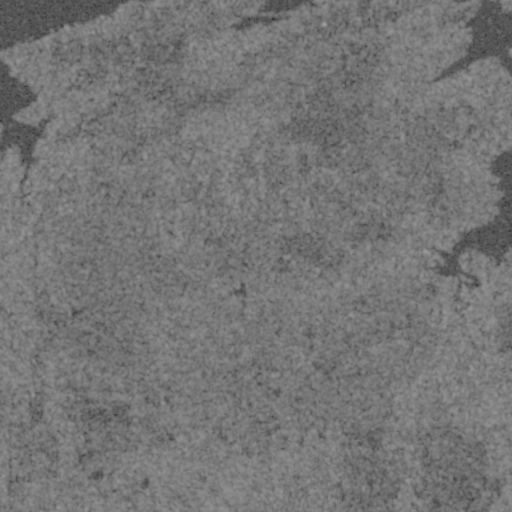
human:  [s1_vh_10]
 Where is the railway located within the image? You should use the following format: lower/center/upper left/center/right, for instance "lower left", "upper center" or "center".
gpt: The railway is located in the left of the image.
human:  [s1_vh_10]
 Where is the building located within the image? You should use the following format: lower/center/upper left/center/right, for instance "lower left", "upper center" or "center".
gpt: There is no building in the image.

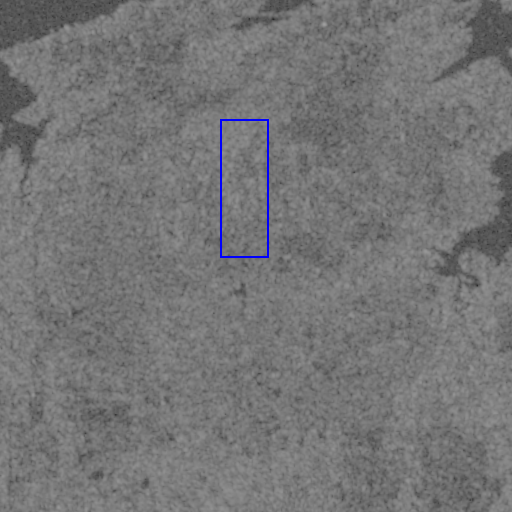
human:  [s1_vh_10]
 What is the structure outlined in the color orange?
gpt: There is no orange outline.
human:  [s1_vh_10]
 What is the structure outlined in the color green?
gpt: There is no structure outlined in green.